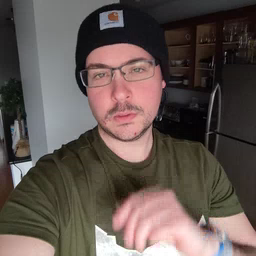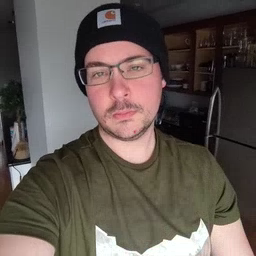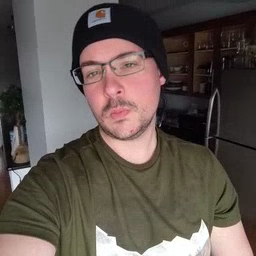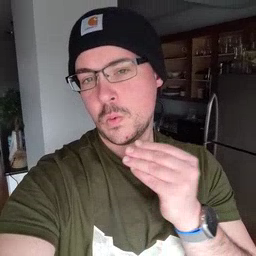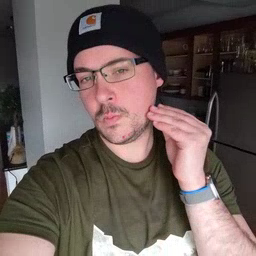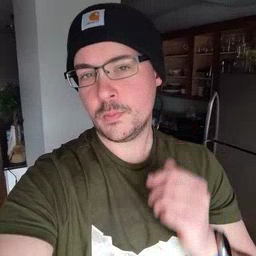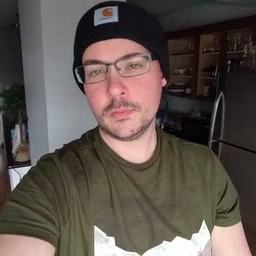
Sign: home